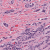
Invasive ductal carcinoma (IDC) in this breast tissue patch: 1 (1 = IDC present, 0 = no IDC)